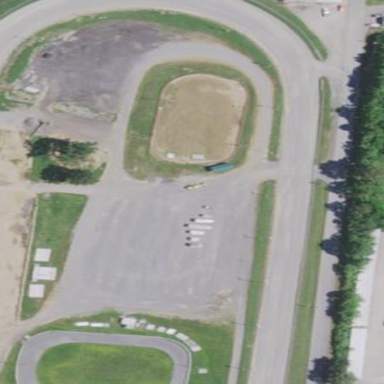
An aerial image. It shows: Motor sport raceway.